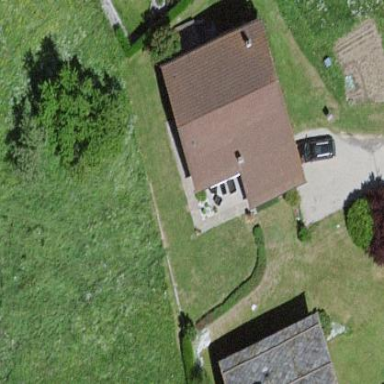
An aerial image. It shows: Simple house.